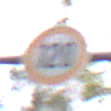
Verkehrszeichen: Geschwindigkeit120
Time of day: Midday
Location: Outdoor (Nature)
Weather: Overcast
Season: Autumn
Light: Natural